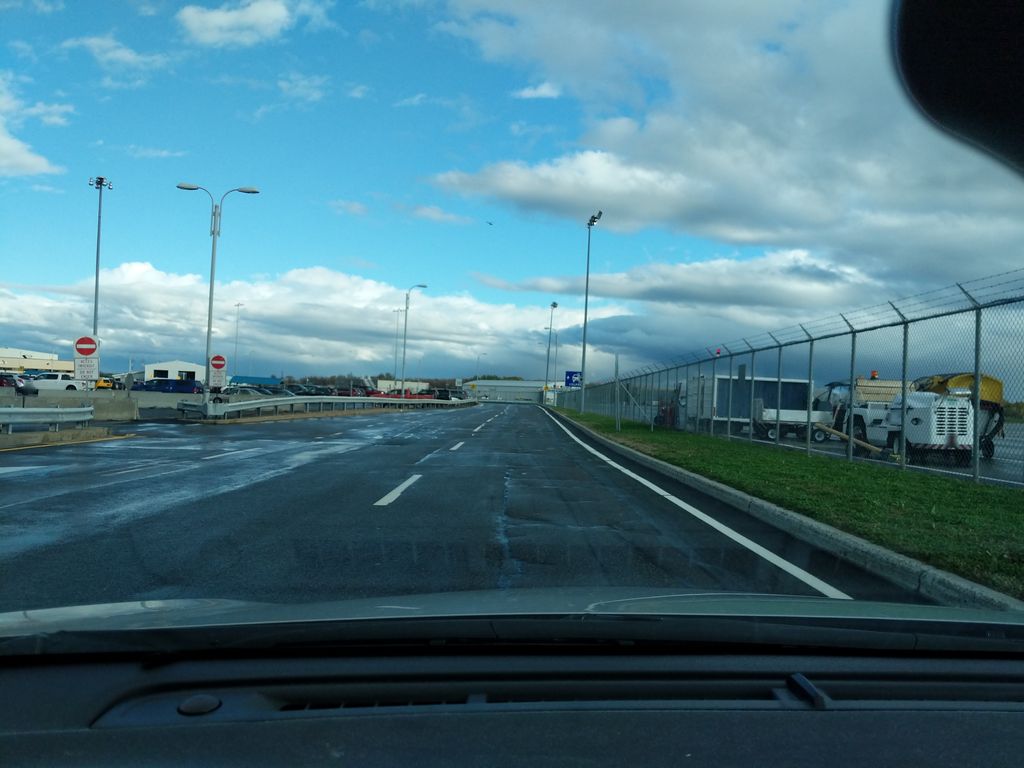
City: quebec_city